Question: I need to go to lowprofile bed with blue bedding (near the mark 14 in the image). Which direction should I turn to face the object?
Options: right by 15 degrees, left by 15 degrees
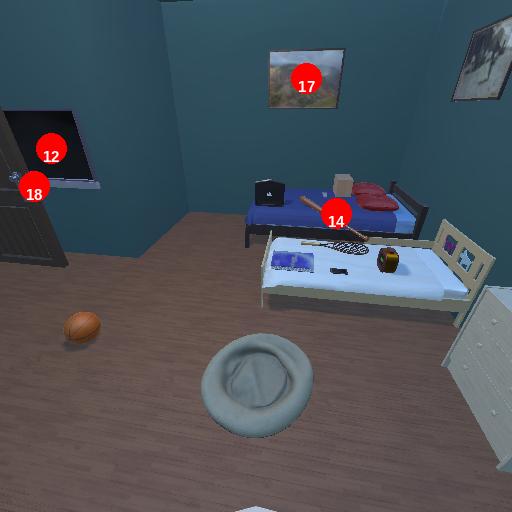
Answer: right by 15 degrees